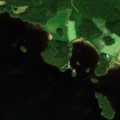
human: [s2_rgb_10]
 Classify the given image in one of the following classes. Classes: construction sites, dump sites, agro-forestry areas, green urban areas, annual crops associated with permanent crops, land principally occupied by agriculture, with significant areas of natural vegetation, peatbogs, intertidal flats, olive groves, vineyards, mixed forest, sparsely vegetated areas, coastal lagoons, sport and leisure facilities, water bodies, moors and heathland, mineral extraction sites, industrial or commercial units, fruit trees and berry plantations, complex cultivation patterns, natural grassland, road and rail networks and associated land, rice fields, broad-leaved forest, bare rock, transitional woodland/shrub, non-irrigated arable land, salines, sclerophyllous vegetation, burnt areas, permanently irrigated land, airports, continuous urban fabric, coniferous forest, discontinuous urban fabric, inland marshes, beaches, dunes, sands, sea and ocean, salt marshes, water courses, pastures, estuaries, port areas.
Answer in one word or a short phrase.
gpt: land principally occupied by agriculture, with significant areas of natural vegetation, coniferous forest, mixed forest, water bodies